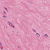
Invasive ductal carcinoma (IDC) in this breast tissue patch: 0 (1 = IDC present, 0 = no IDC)